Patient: sex M, age 55
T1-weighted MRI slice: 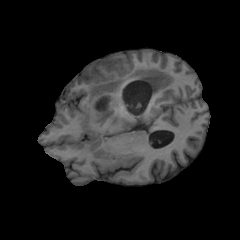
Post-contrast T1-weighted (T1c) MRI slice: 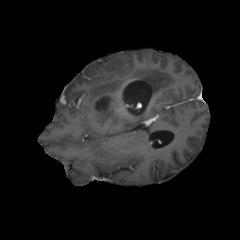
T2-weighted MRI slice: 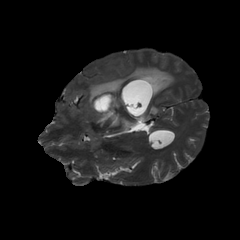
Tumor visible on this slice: yes
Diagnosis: Glioblastoma, IDH-wildtype
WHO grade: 4